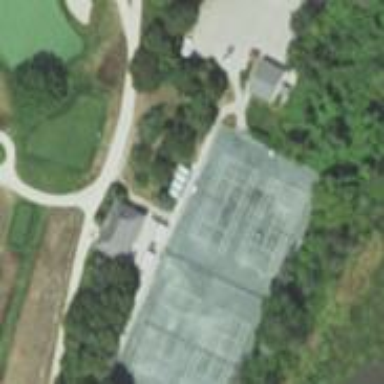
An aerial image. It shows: Tennis court in leisure pitch.